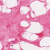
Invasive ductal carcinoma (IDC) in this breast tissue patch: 0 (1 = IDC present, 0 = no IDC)